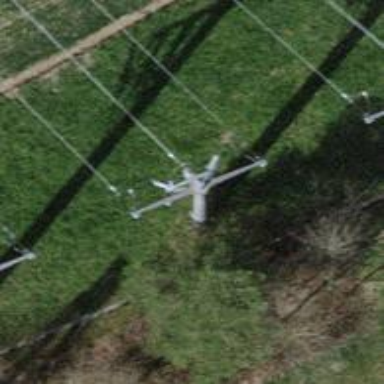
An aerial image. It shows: Power pole.